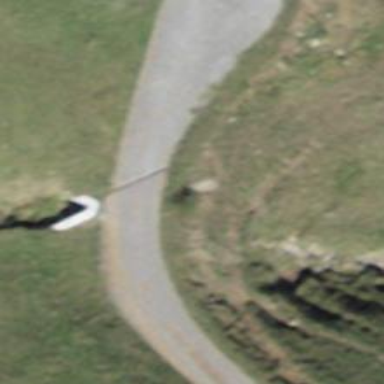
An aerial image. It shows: Culvert tunnel.